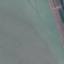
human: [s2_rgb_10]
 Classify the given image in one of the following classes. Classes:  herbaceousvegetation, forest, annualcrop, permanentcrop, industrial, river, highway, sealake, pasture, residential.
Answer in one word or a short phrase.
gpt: SeaLake